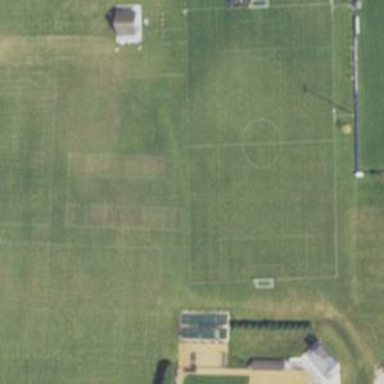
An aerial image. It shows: Soccer pitch for outdoor sports and leisure activities.